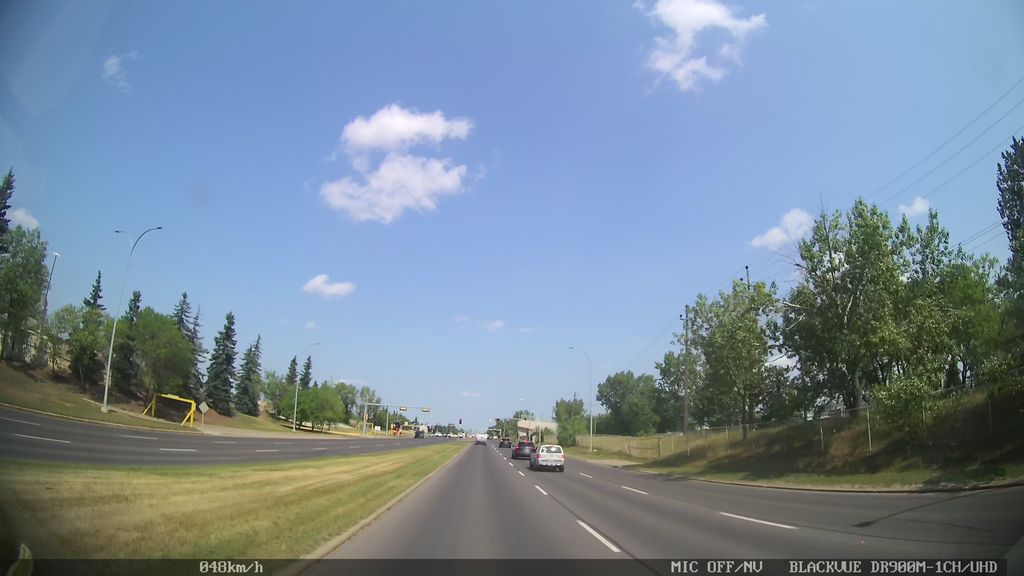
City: edmonton